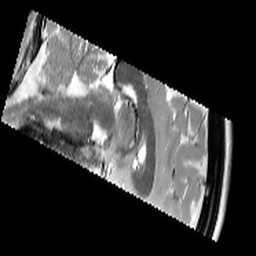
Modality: T2starw
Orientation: sagittal
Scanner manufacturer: siemens
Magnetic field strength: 3 T
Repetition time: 8.1 s
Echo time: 0.05 s